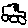
Label: car